Question:
I have been trying to design an algorithm that could subtract chunks of N dimensional space from another N dimensional space.
The napkin draft at the bottom is showing bit of math and visuals using 2 dimensional space for the sake of simplicity.
The business problem:
Imagine having a 30 sets of data (in this case meaning 30 dimensional space) of all possible combinations. The Cartesian product would display me all possible combinations however the problem is that I need to reverse it. Make it so when I get say 15 instances of 30 dimensional data I could just chunk my way through the initial 30 dimensional space and see if anything left uncovered.
First problem is that I have not found any 3rd party JAVA libraries to deal with this - maybe I am not using correct keywords, my education was not in English language.
Now second problem is that I am trying to work this out in java. As you can see there is a simplified UML diagram next to the XY coordinate space representing the structure. For data storing I want to use 'Map<Object, Set<String>>' (Object is the dimension and Set are its values) cause I do not want to limit what key should represent a dimension and I want my dimensions to hold String values as they already have and methods overridden.
So I've been working on subtract algorithm for SimpleSpace:
'''
public AbstractSpace subtract(AbstractSpace abstractSpace) {
//Some checks
if (!(abstractSpace instanceof SimpleSpace)) {
return null;
}
if (getDimensions().size() != abstractSpace.getDimensions().size()) {
return null;
}
if (!getDimensions().equals(abstractSpace.getDimensions())) {
return null;
}
SimpleSpace spaceToRemove = (SimpleSpace) abstractSpace;
final Map> template = Maps.newHashMap();
final Set prevDimension = Sets.newHashSet();
final List result = Lists.newArrayList();
//getDimensions() just retrieves the SimpleSpace Map.keySet()
for (Object dimension : getDimensions()) {
//copy method makes a deep copy of current simpleSpace map as I do not want to change state of SimpleSPace instance
SimpleSpace editSpace = copy();
editSpace.remove(dimension, spaceToRemove.getValues(dimension));
//This bit over here is implementation of my poor math understandment
for (Object prevKey : prevDimension) {
editSpace.getValues(prevKey).removeAll(template.get(prevKey));
}
prevDimension.add(dimension);
template.put(dimension, editSpace.getValues(dimension));
result.add(editSpace);
}
//I remove all simpleSpaces which have a dimension with empty set (this is not efficient but this is the first iteration)
Iterables.removeIf(result, new Predicate() {
@Override
public boolean apply(SimpleSpace input) {
return input.isEmpty();
}
});
return new CompositeSpace(result);
}
'''
While this works I seem to work with 2 dimensional example I don't fully understand how to test it with N dimensional spaces.
Should I (add) all of the composite spaces back together to try and see if the N dimensional space broken apart can be put back together ? By the way maybe someone could suggest a more efficient algorithm ?
If there is any piece of information missing please let me know.
Thank you.
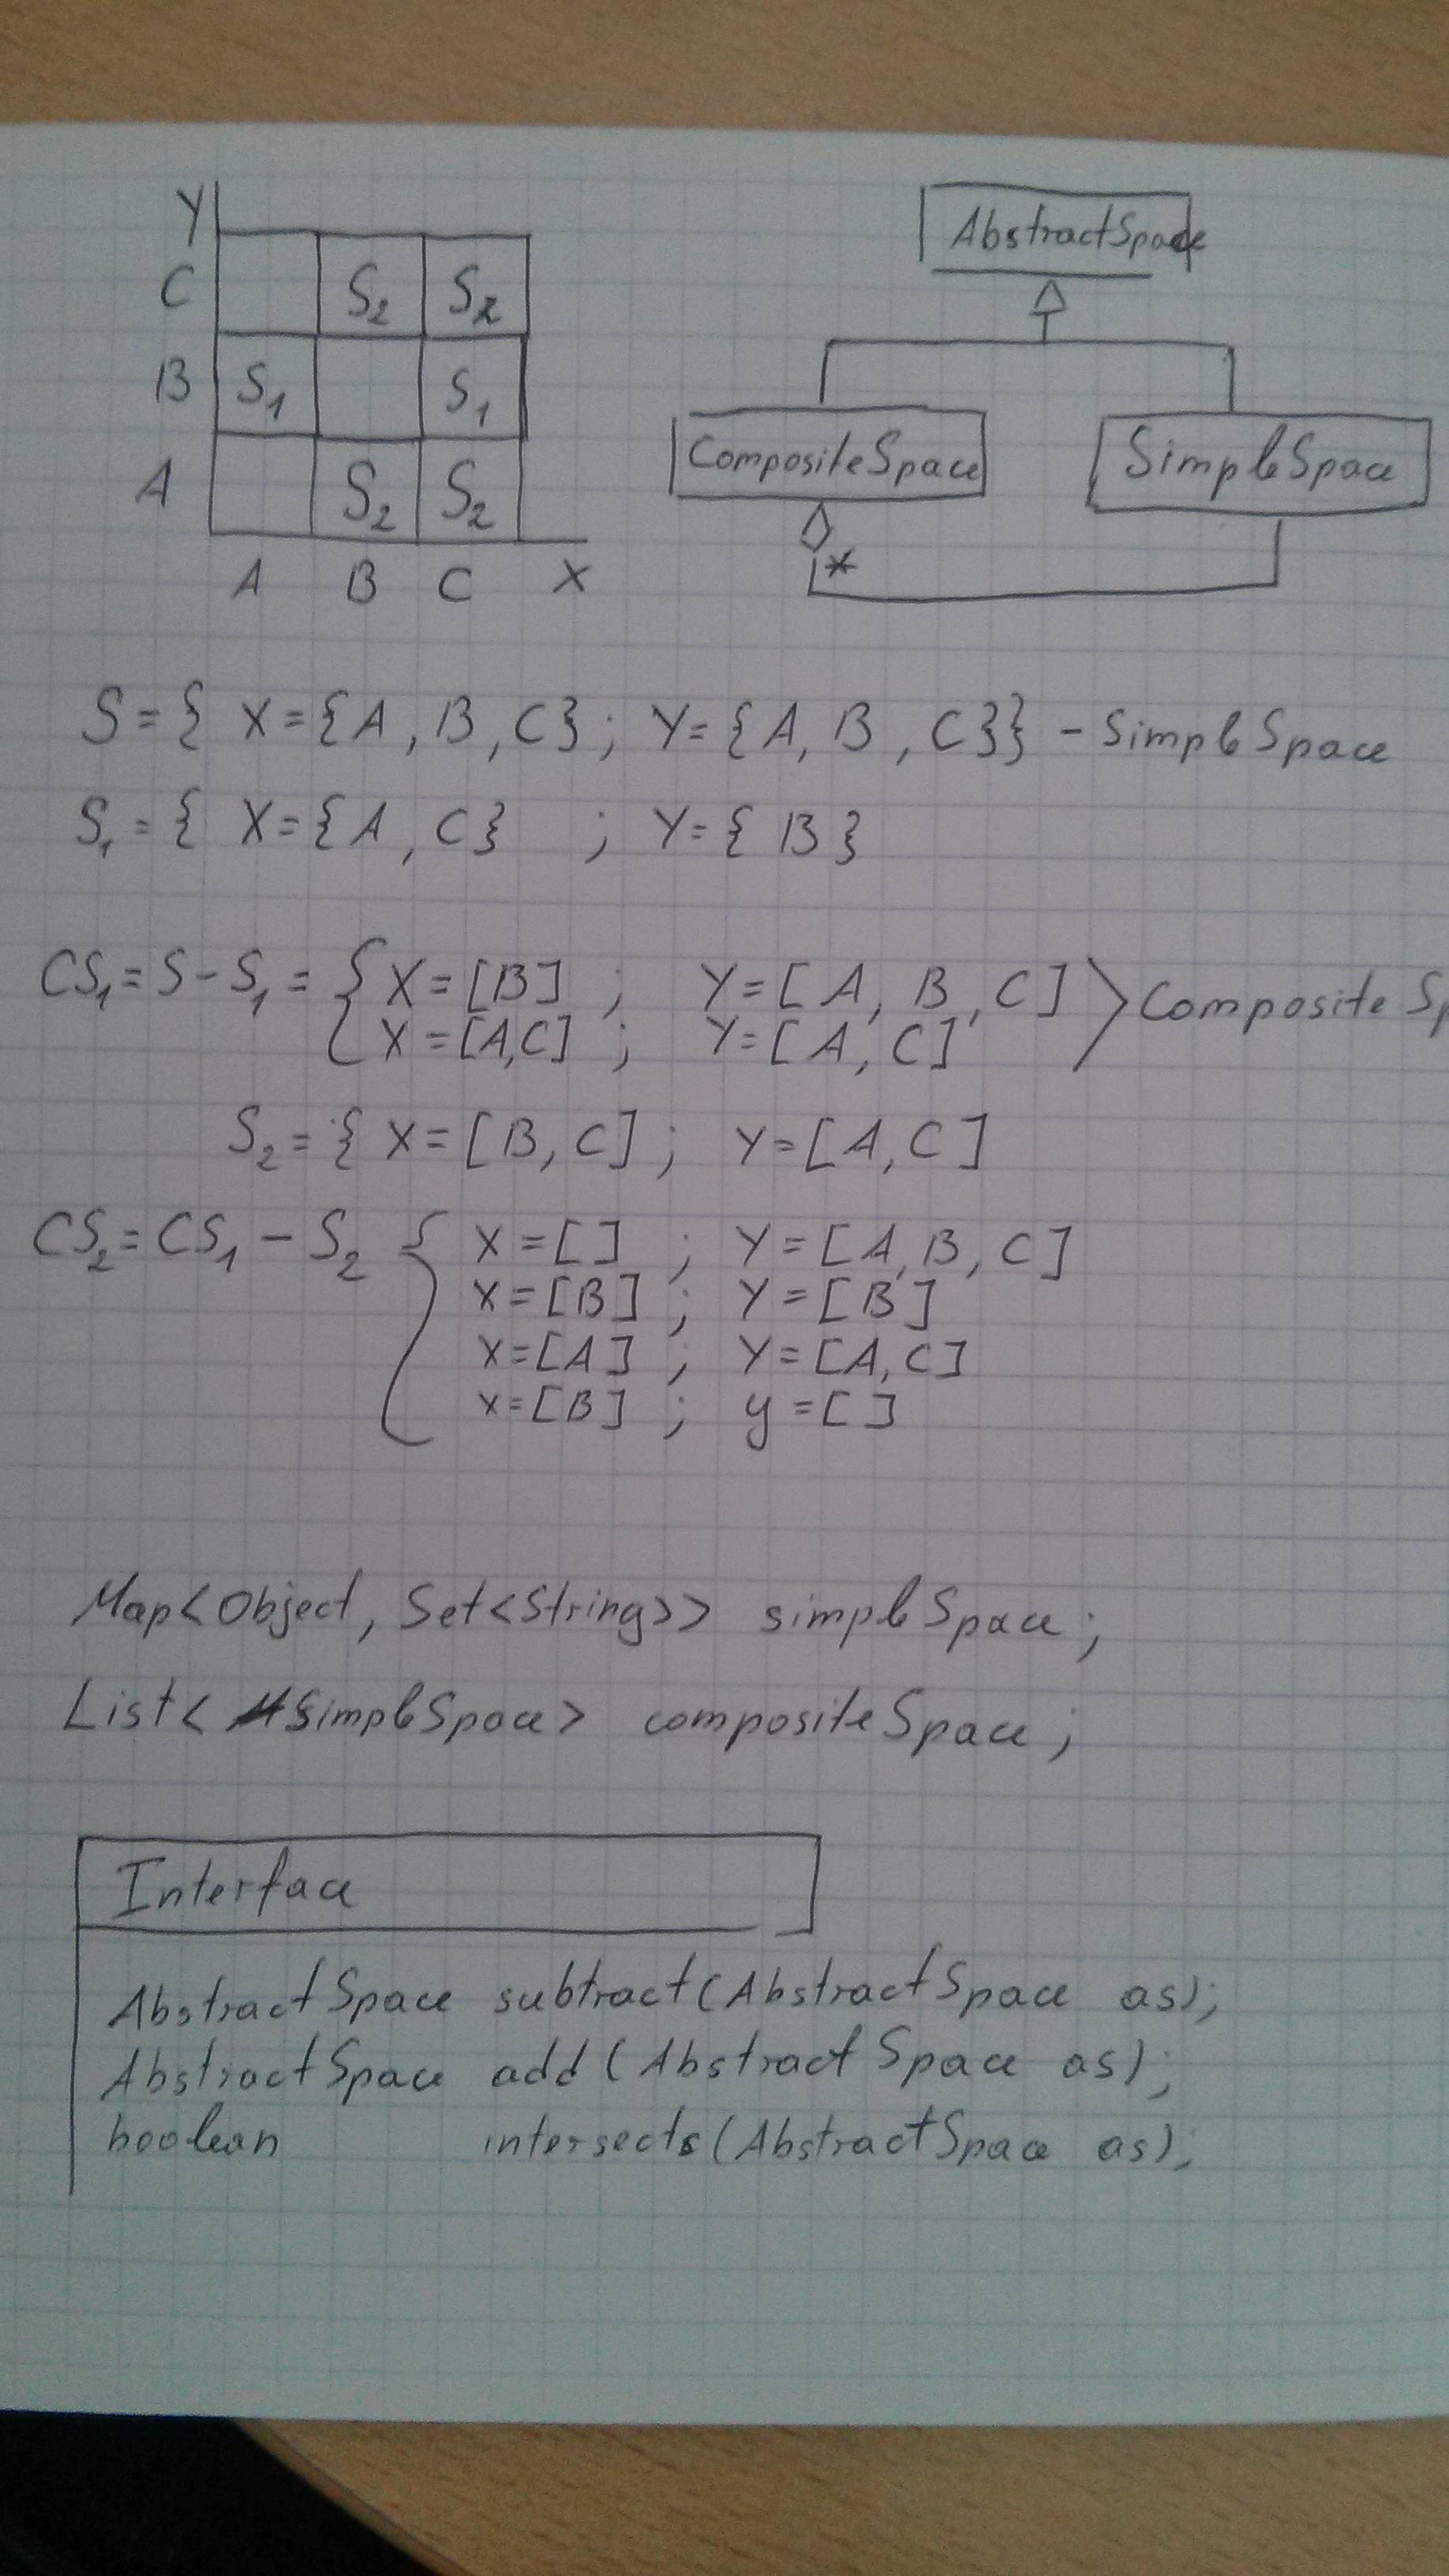
Answer: This is really a constraint programming problem in disguise. Each dimension corresponds to a variable and its possible values. Each SimpleSpace corresponds to a constraint requesting that at least one of the variables have a value outside of the specified subset. The uncovered points and the feasible solutions are in one-to-one correspondence. Even basic constraint programming libraries will be a considerable improvement on brute force.